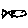
Label: fish